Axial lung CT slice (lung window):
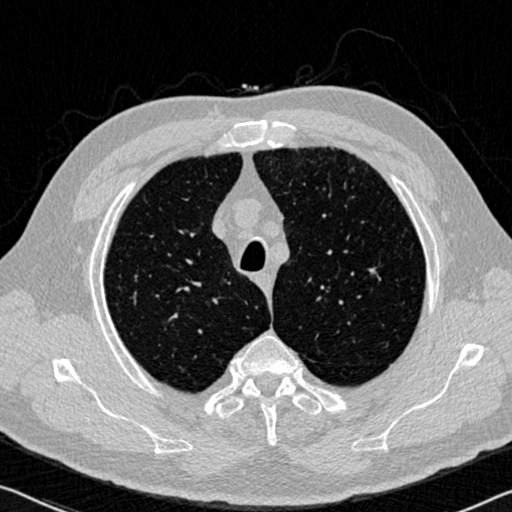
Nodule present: no